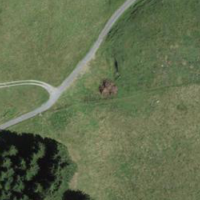
EUNIS habitat code: 23
Species observed at this site:
Matricaria discoidea